Field crop: maize
Growth stage: 2
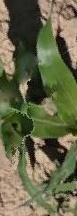
Species: maize